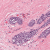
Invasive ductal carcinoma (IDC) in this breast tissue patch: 0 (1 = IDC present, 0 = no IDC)